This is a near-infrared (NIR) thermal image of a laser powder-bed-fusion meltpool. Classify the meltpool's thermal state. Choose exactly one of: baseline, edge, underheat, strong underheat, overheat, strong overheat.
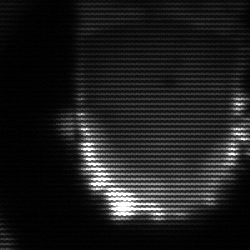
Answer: baseline